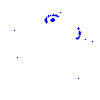
Particle: kaon